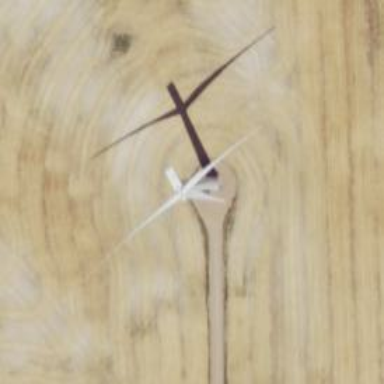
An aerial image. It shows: Wind generator with horizontal axis. The generator is wind turbine.